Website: home-depot
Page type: account-selection
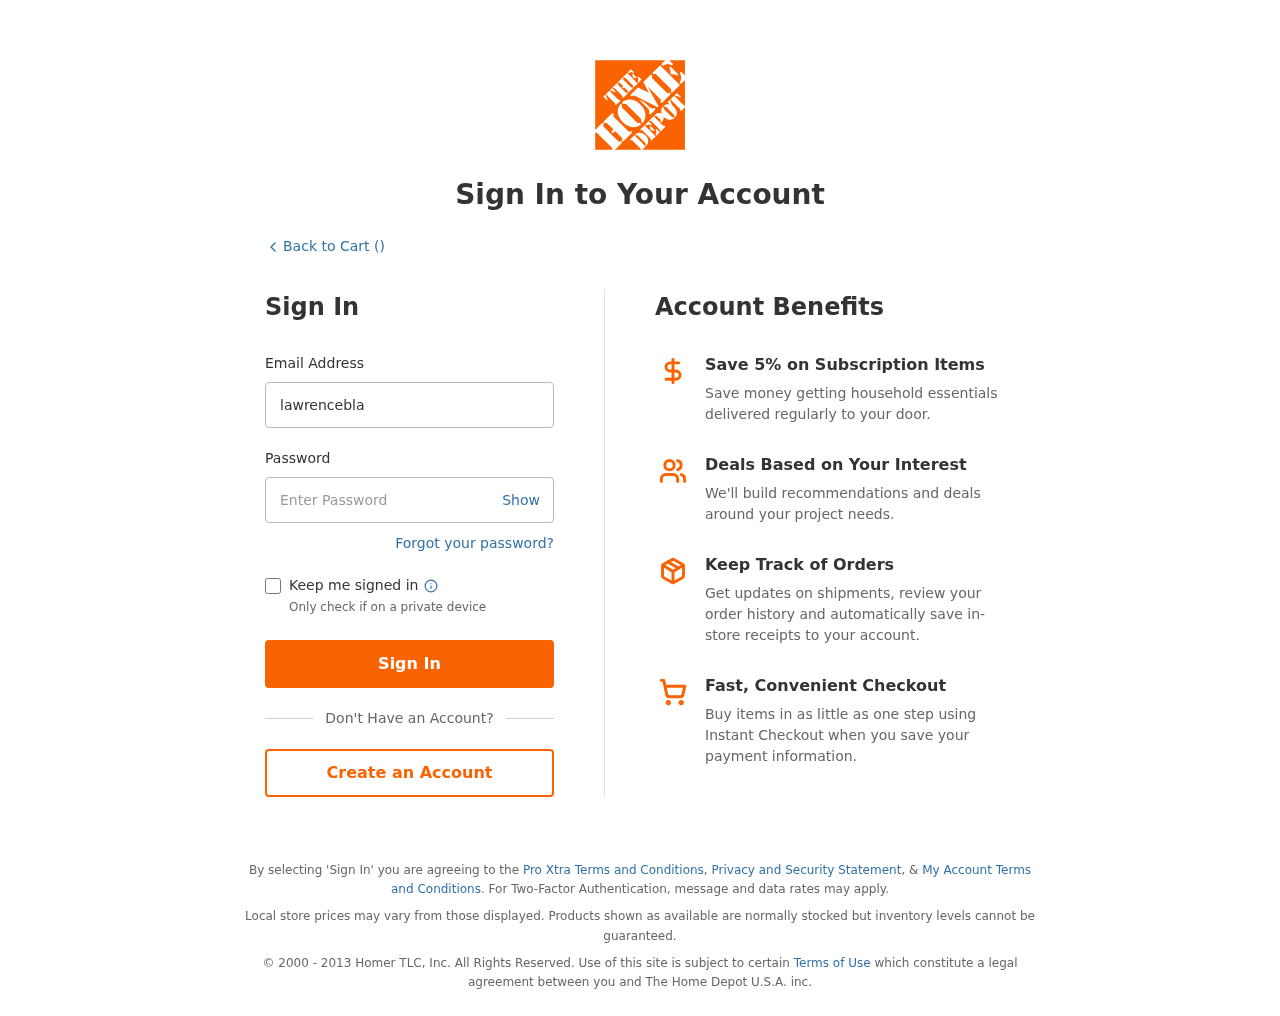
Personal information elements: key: PII_LOGIN_USERNAME
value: lawrenceblack84